Platform: macOS
Application: Chrome
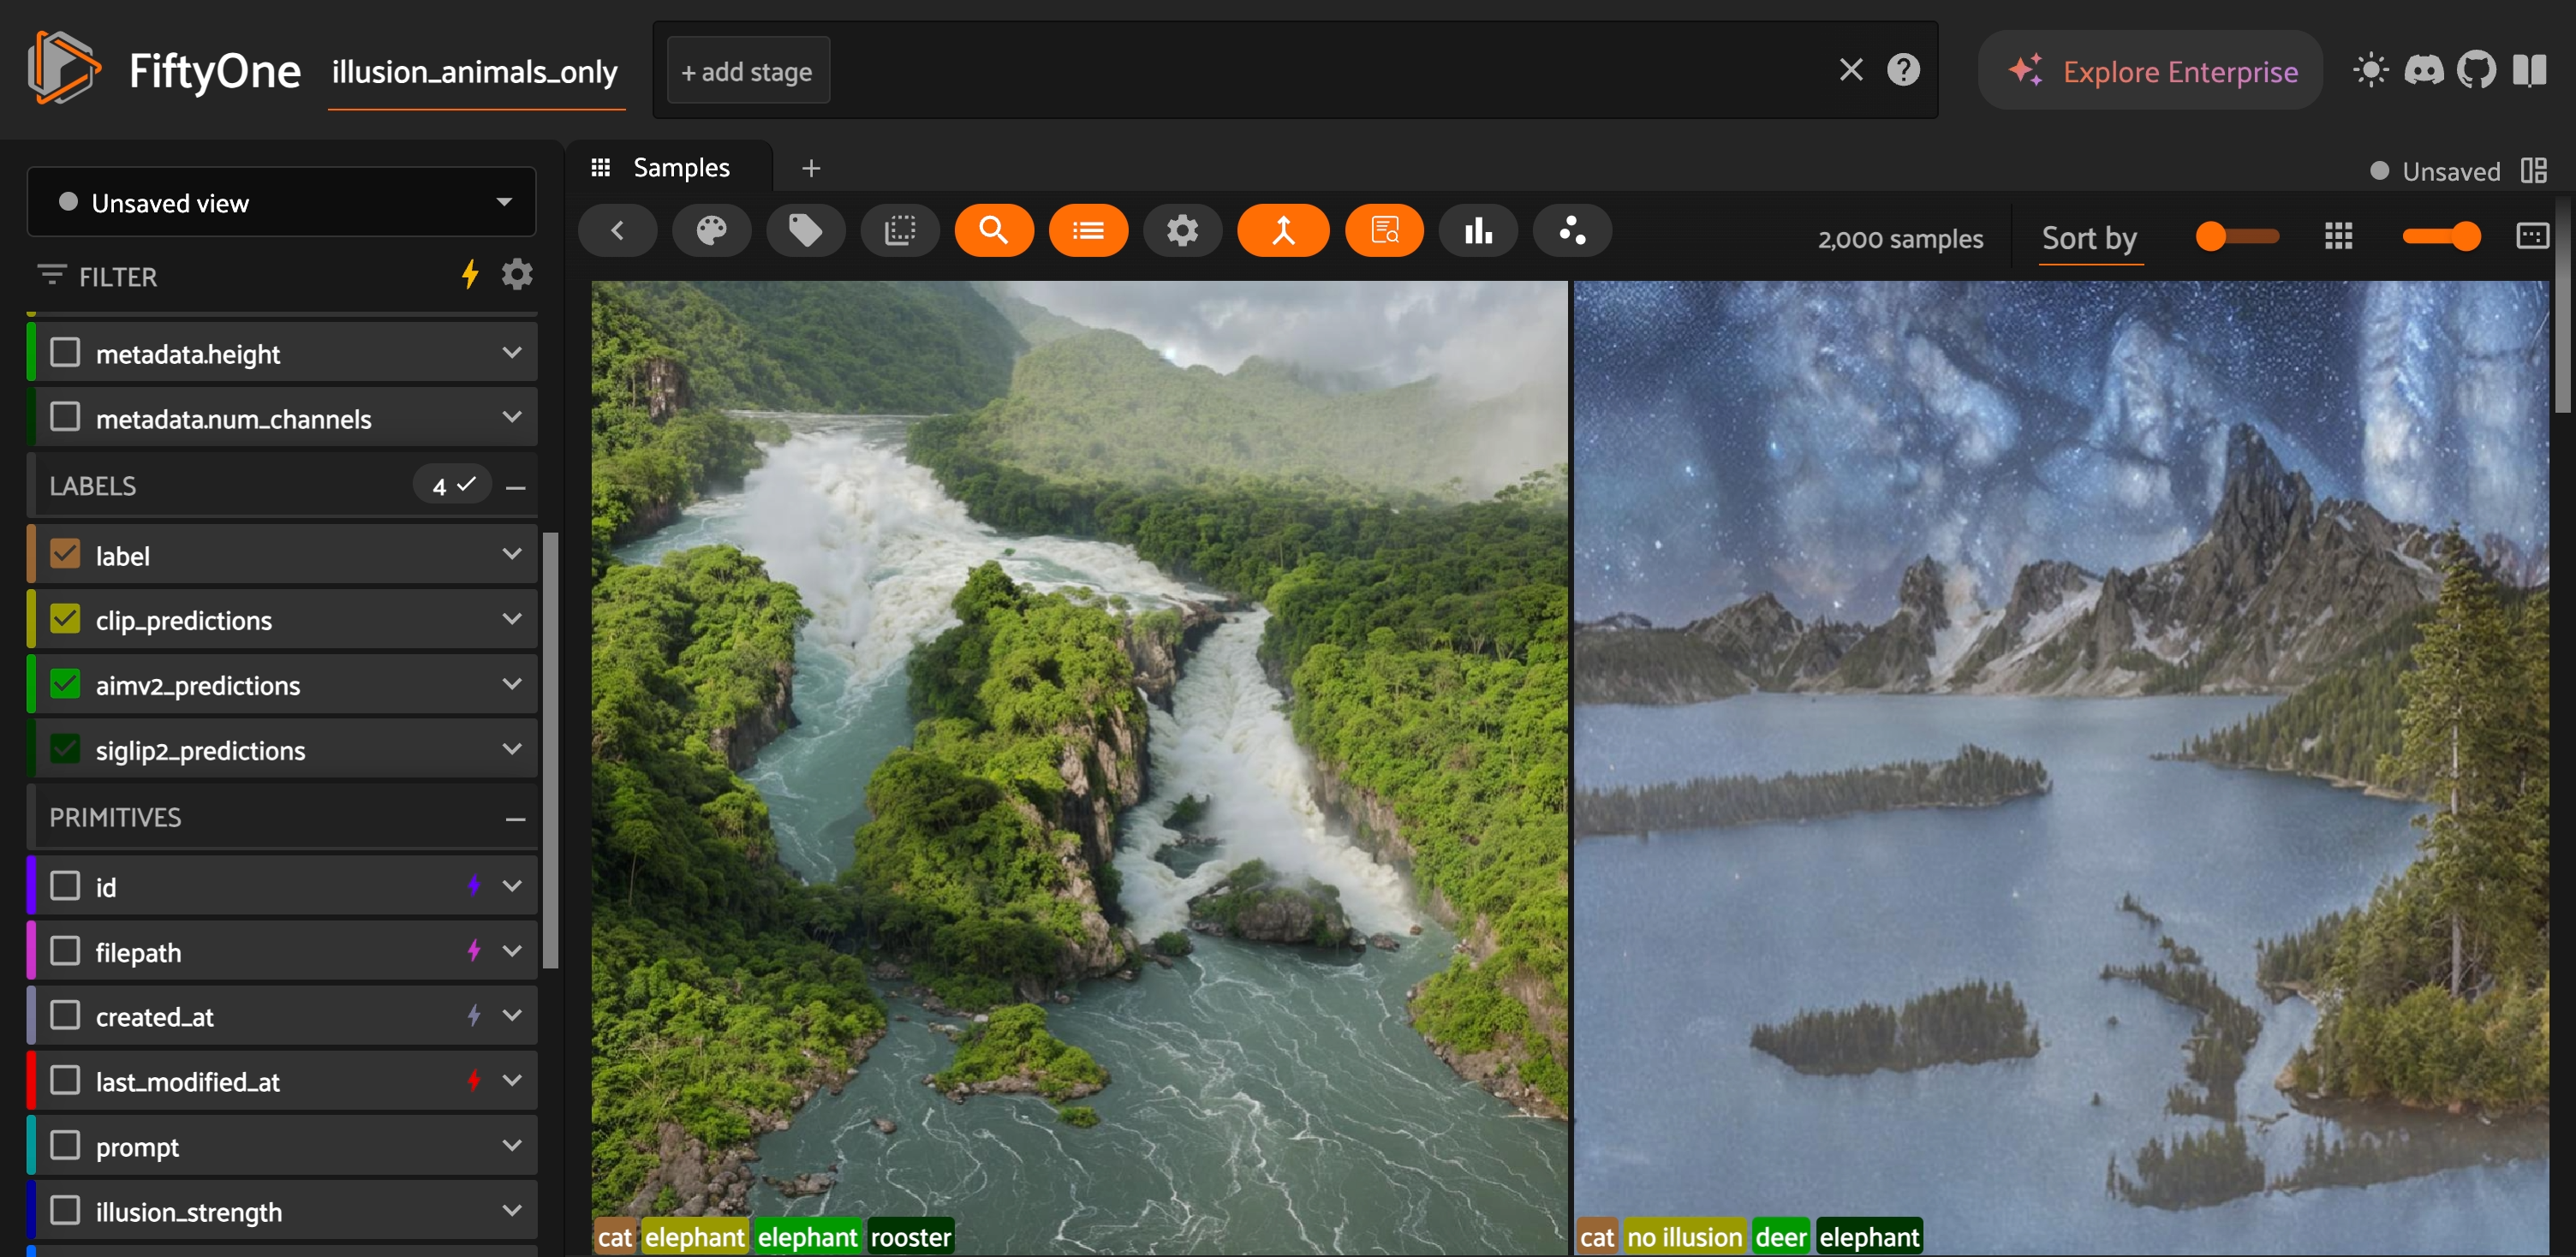
task_description: Minimize the primitives group in the sidebar
action_type: click
element_info: Icon
steps_since_start: 1